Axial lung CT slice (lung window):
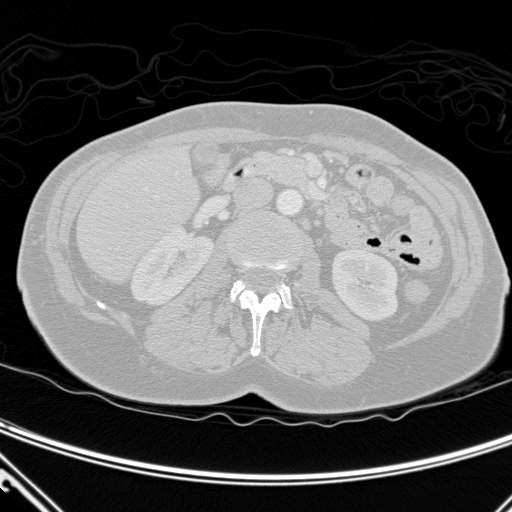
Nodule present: no